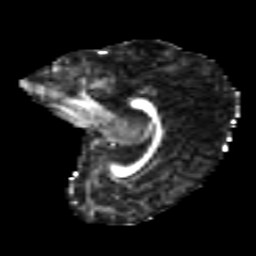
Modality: FA
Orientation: sagittal
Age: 11
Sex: female
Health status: ill
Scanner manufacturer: ge
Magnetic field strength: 3 T
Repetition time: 6.752 s
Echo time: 0.079 s